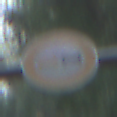
Verkehrszeichen: Ueberholverbot
Umgebung: Outdoor, Nature
Tageszeit: SunriseSunset
Wetter: NotSpecified
Licht: Natural
Jahreszeit: Autumn
Kontrast: MediumContrast